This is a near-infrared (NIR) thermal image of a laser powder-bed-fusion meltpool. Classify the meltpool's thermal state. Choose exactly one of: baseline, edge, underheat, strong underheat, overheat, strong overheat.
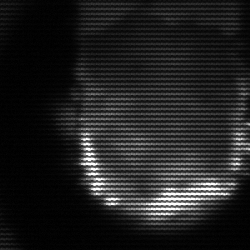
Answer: baseline